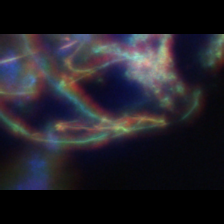
Taxon: Chaetoceros
Group: Diatoms